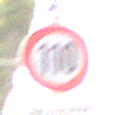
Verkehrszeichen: Geschwindigkeit110
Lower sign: HinweiseAufGefahrenDurchVerbaleAngabe4
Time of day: MorningAfternoon
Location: Outdoor (Nature)
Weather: PartlyCloudy
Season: NotSpecified
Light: Natural